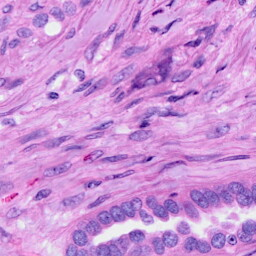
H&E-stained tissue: Ovarian